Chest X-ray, AP view. Patient: 45 years old, sex F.
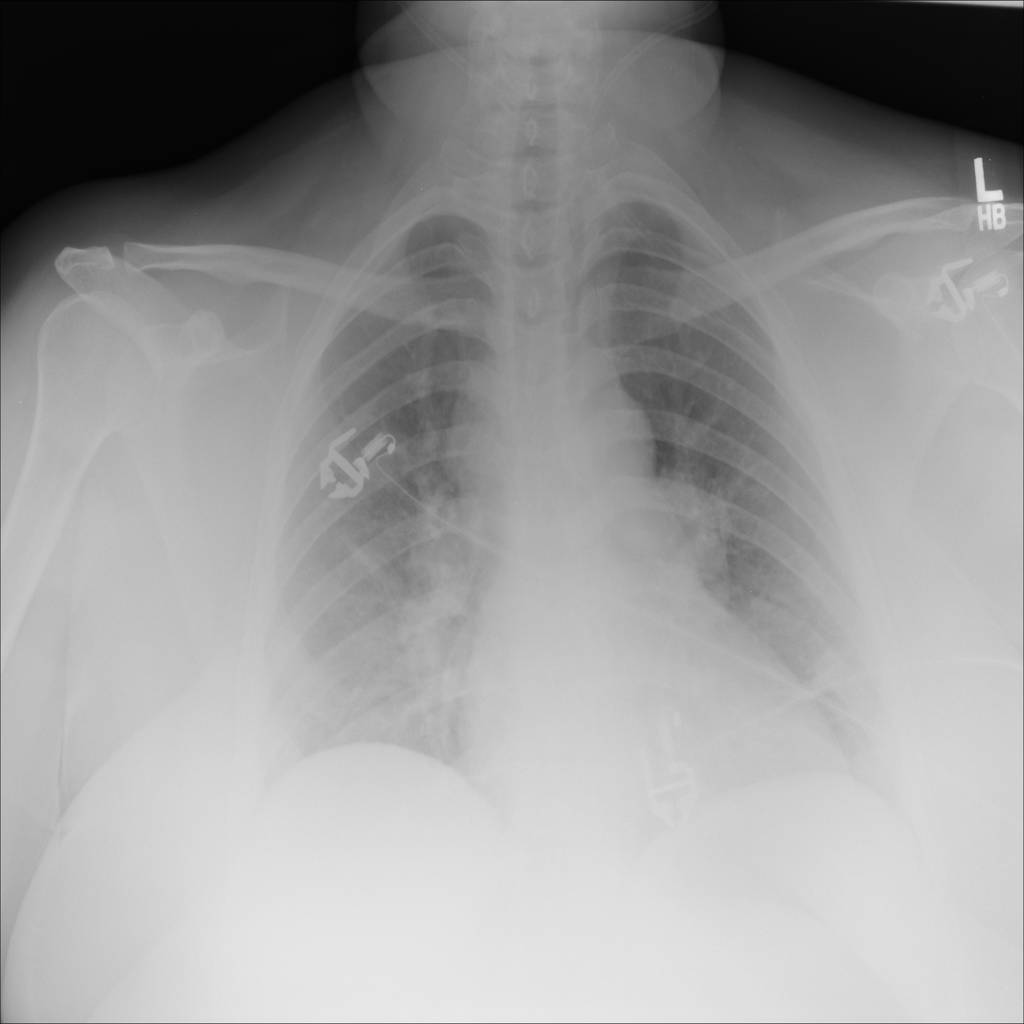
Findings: No Finding